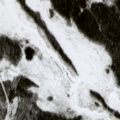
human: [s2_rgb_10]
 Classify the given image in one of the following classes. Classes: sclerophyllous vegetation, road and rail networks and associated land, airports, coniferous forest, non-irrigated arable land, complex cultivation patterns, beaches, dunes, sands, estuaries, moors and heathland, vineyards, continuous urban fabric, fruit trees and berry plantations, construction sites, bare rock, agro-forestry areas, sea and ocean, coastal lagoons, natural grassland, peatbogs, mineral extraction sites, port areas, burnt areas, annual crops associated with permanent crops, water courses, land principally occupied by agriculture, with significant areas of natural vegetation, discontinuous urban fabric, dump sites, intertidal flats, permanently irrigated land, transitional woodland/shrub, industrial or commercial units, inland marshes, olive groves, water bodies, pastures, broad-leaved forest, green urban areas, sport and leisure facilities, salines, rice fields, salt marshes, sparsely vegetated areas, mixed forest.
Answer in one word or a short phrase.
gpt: coniferous forest, transitional woodland/shrub, peatbogs, water bodies